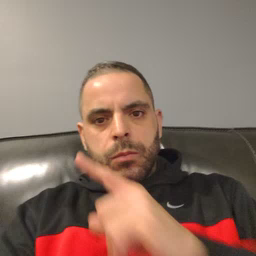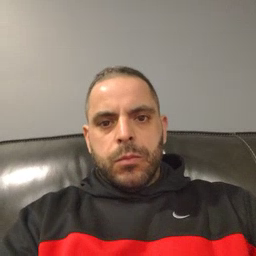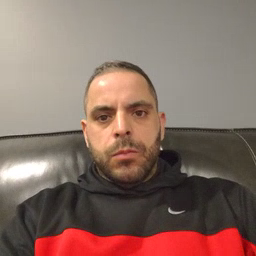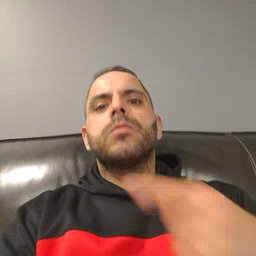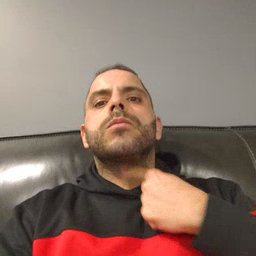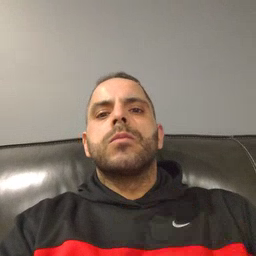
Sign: thirsty